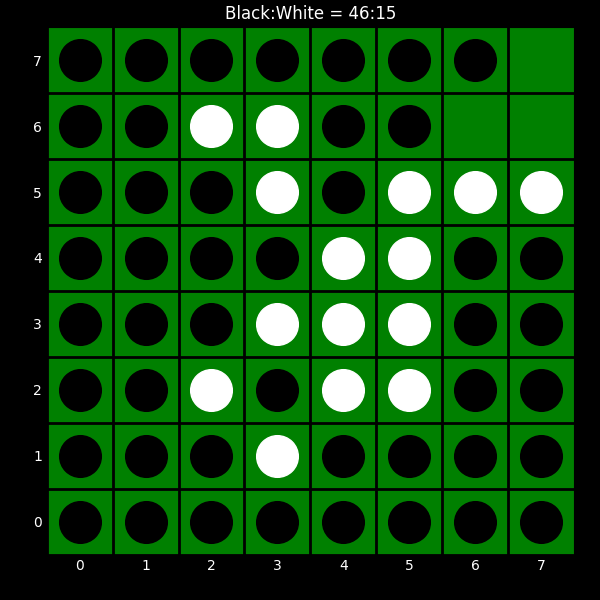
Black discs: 46
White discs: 15